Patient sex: M
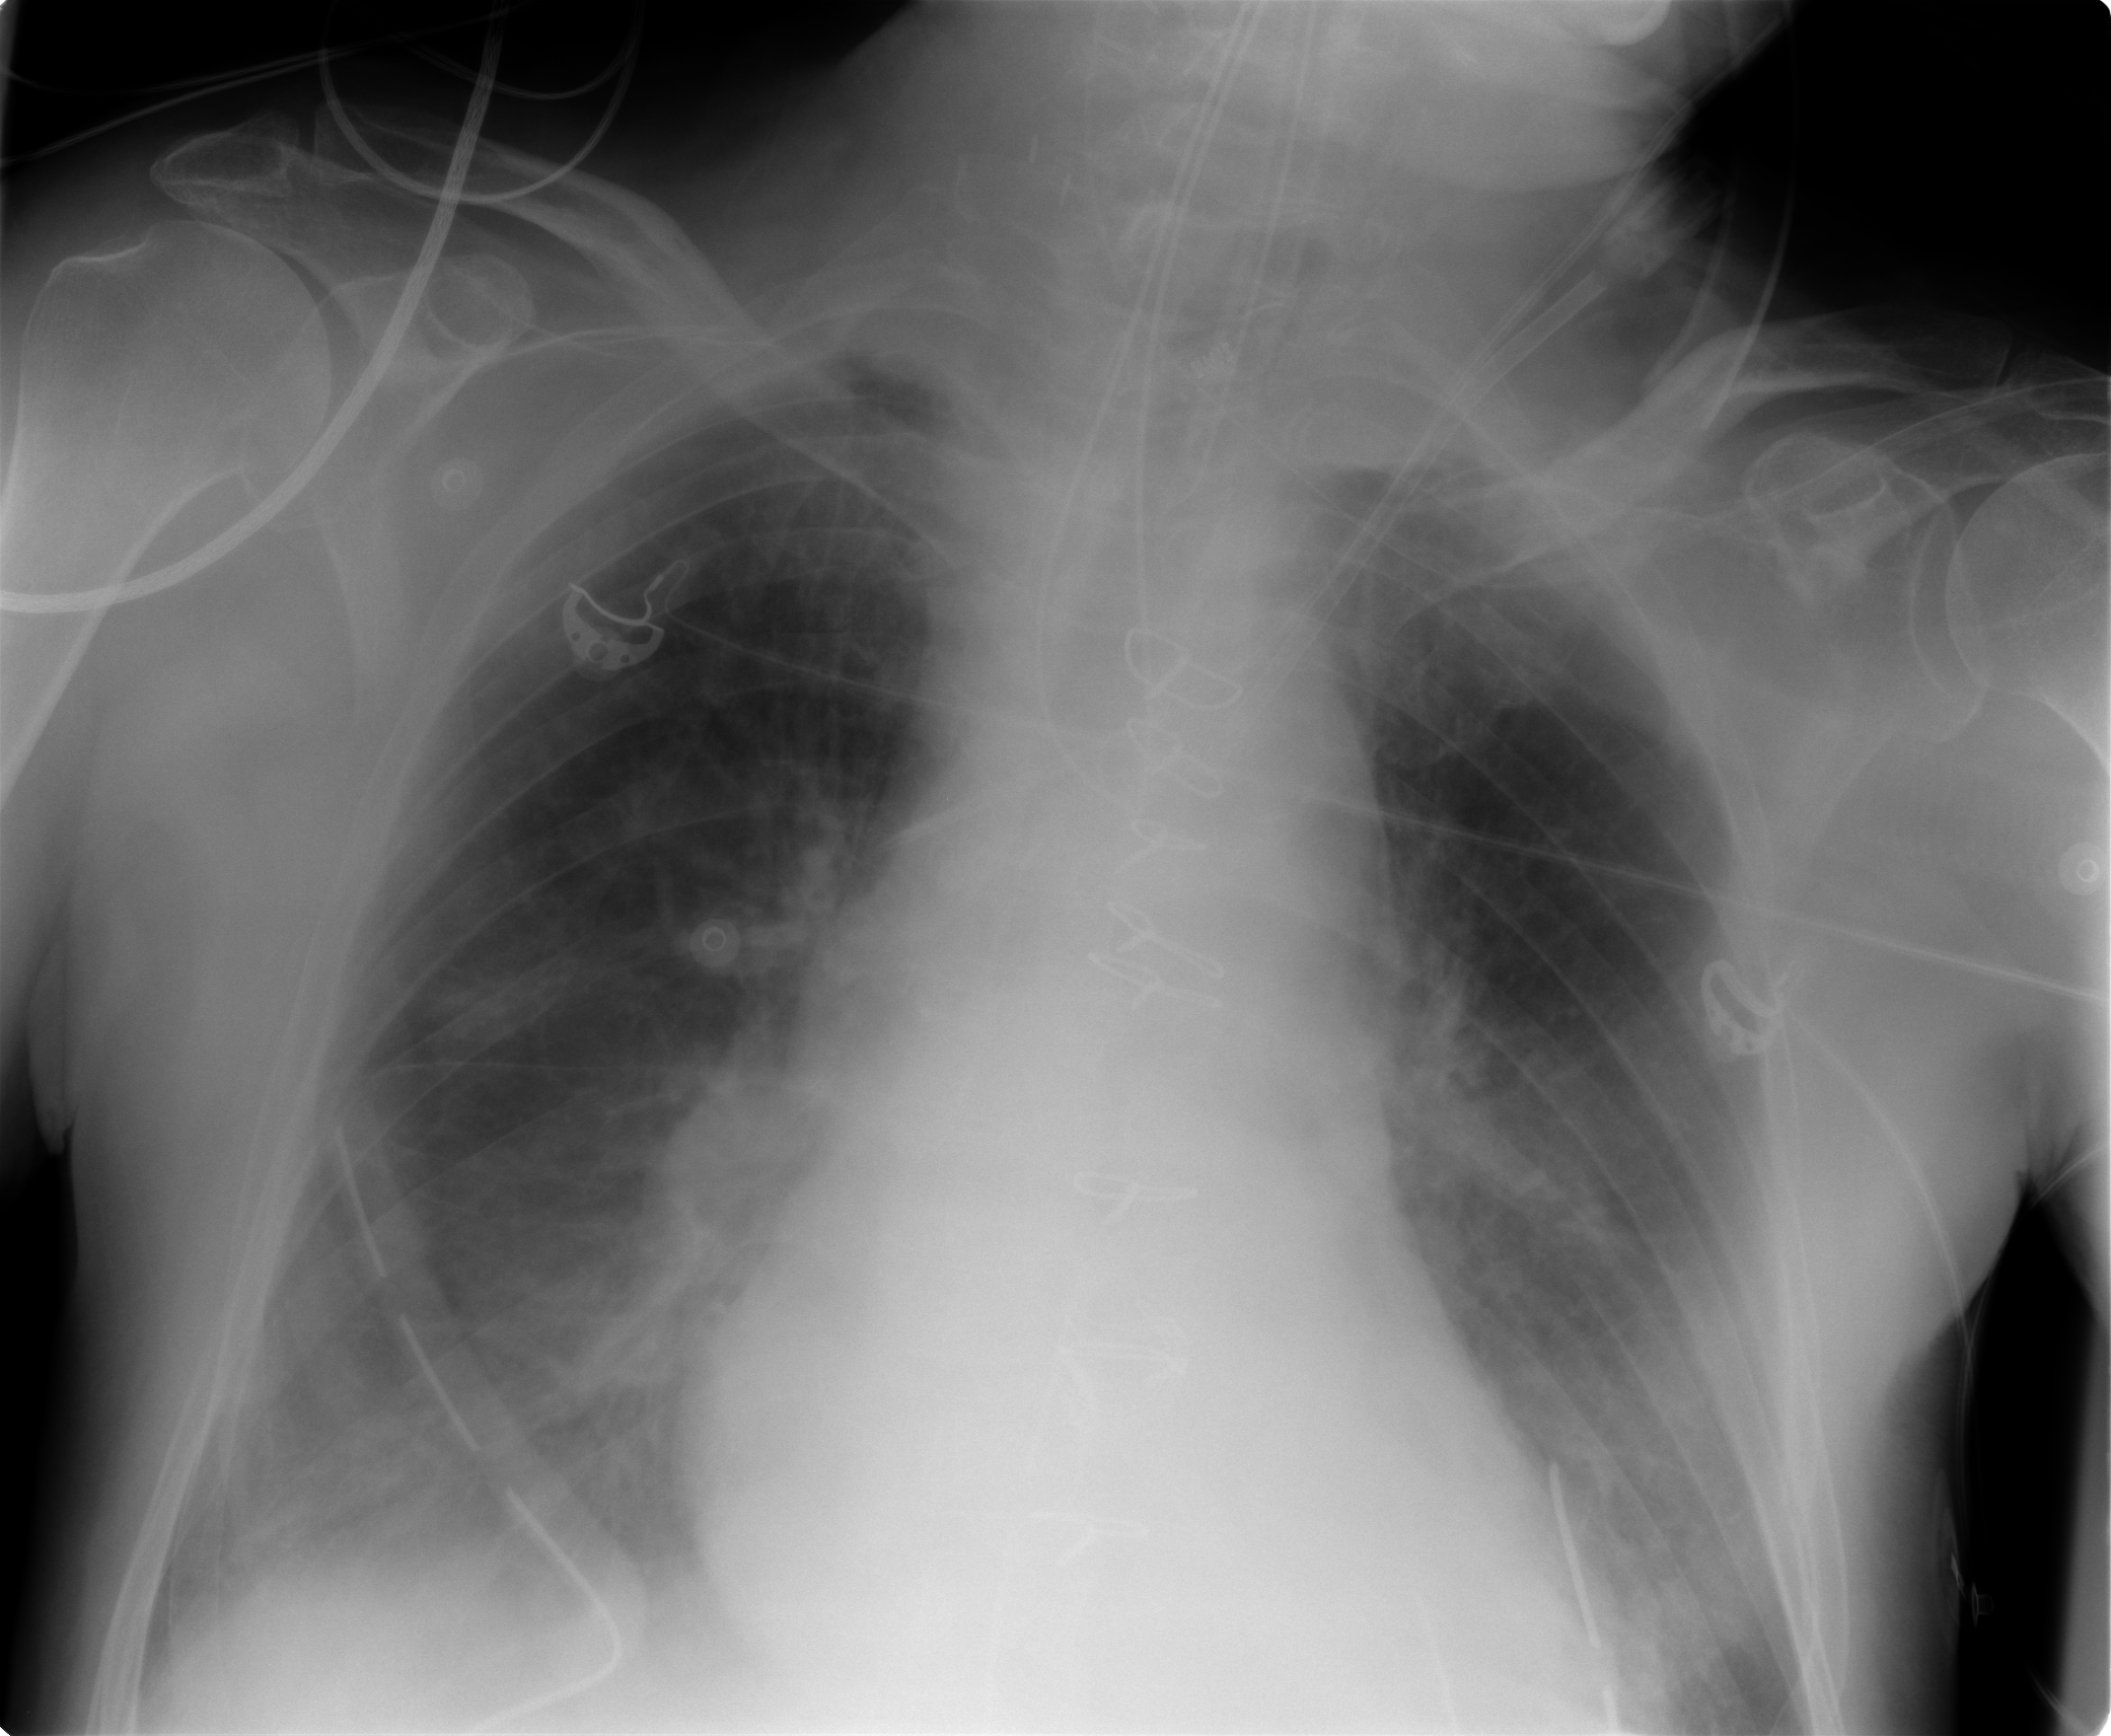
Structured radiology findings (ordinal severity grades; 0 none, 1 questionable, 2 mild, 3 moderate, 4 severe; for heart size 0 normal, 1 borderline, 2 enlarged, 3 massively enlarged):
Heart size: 2
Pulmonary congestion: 1
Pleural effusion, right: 1
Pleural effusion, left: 1
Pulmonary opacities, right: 1
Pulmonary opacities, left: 1
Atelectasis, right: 2
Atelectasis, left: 2